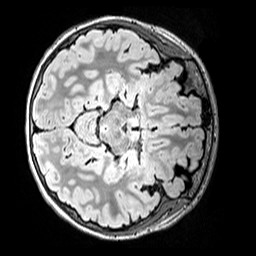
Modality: FLAIR
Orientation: axial
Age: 13
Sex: female
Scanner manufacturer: siemens
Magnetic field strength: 3 T
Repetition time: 5 s
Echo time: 0.388 s